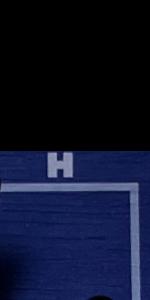
Label: Empty